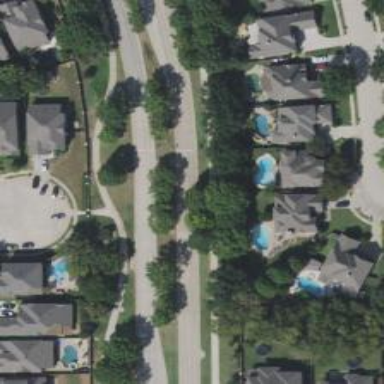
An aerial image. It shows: Secondary road with separate sidewalks.